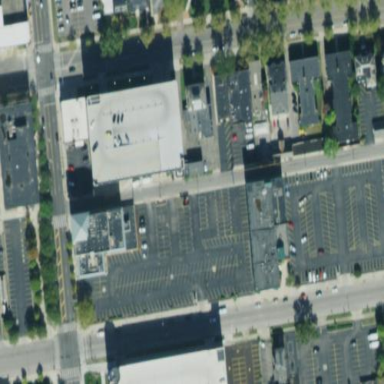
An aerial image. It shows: Parking area with surface.